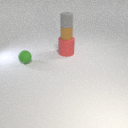
small brown rubber cylinder below small gray rubber cylinder